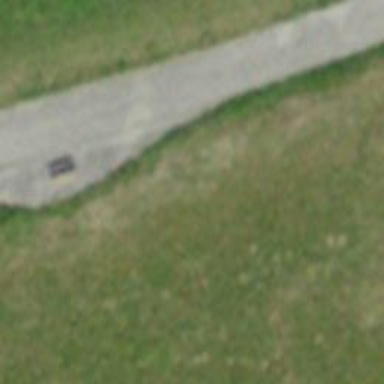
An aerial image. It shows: Brown bench.